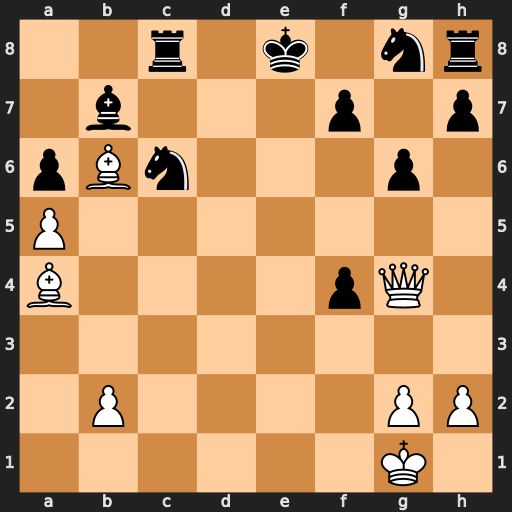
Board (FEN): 2r1k1nr/1b3p1p/pBn3p1/P7/B4pQ1/8/1P4PP/6K1
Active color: w
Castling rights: k
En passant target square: -
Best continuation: Bd4 Nh6 Qe2+